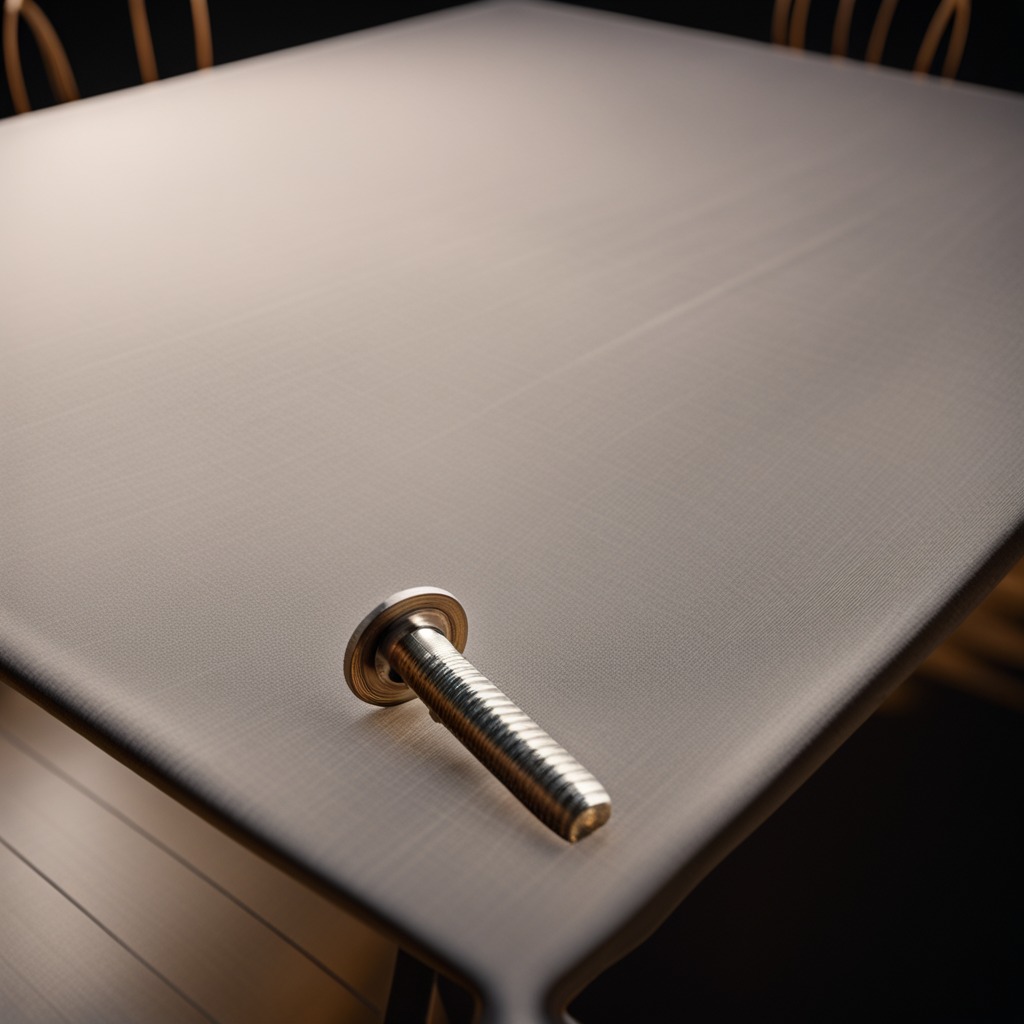
A metal screw is lying on the wooden table.